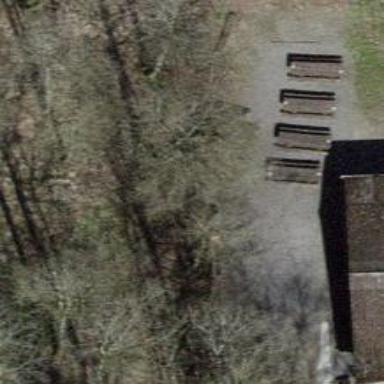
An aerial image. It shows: BBQ amenity.